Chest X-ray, PA view. Patient: 28 years old, sex F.
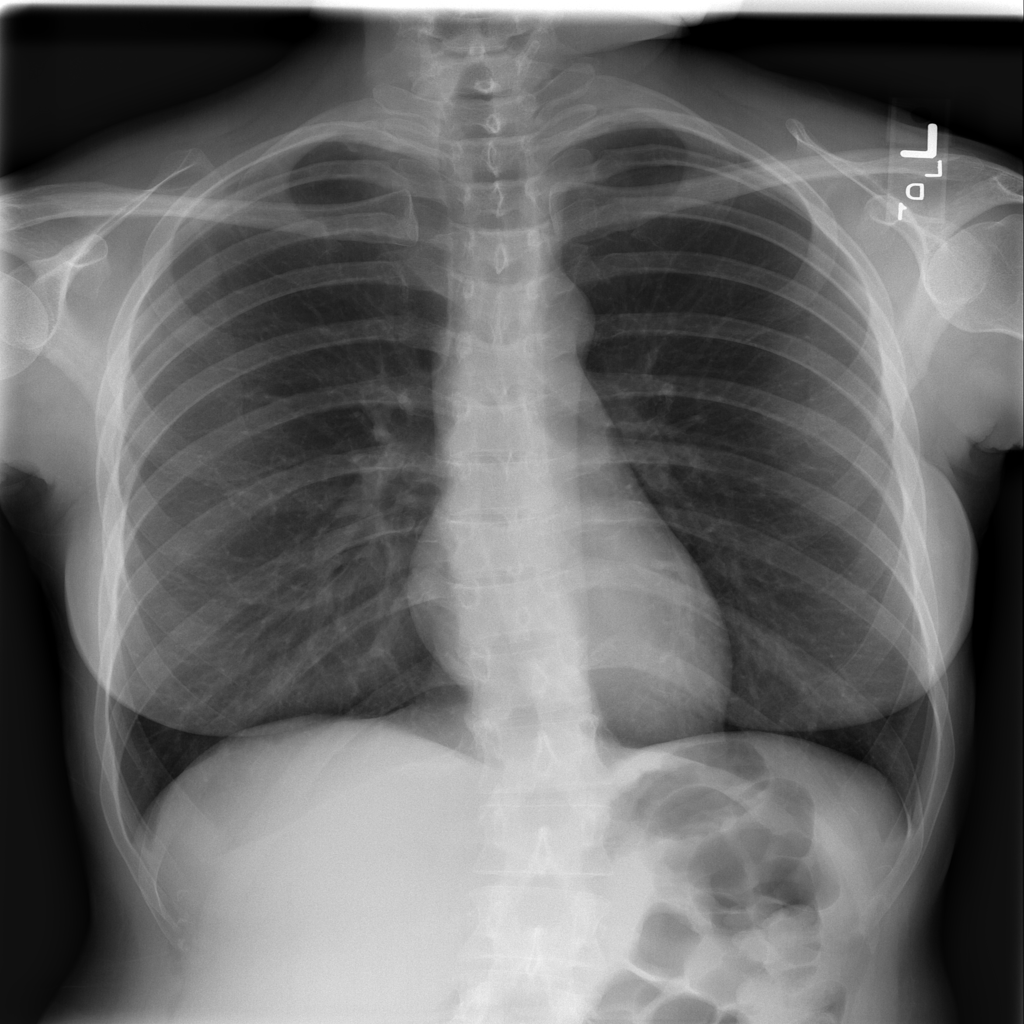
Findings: No Finding